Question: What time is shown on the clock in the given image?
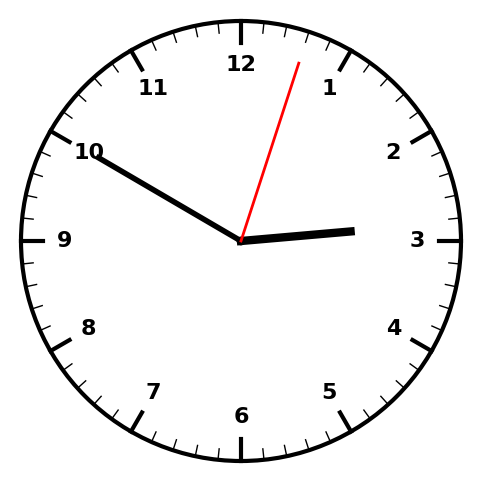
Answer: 02:50:03